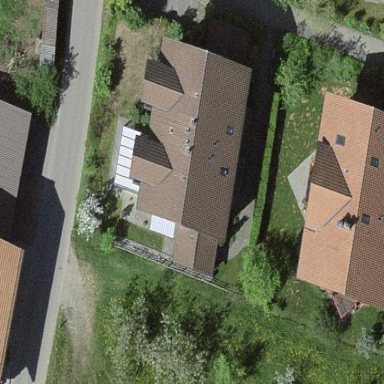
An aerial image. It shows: Residential building.